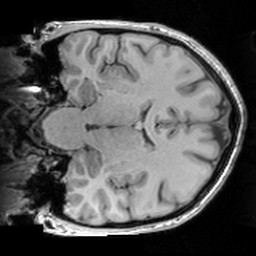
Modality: T1w
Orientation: coronal
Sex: male
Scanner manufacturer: siemens
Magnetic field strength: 3 T
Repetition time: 1.63 s
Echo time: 0.00311 s